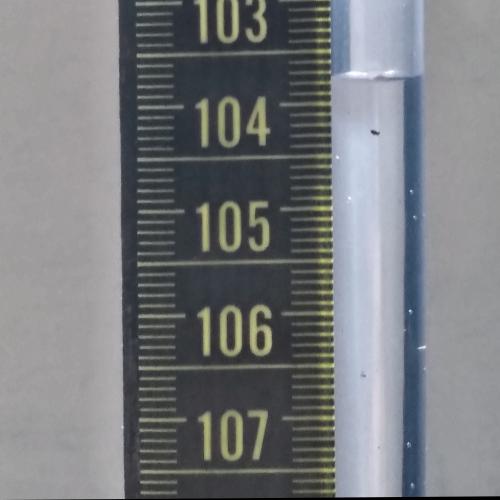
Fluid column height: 103.8 cm